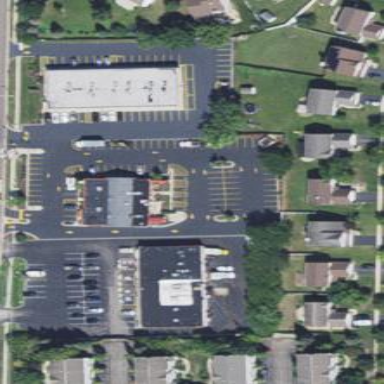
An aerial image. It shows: Parking area with surface.